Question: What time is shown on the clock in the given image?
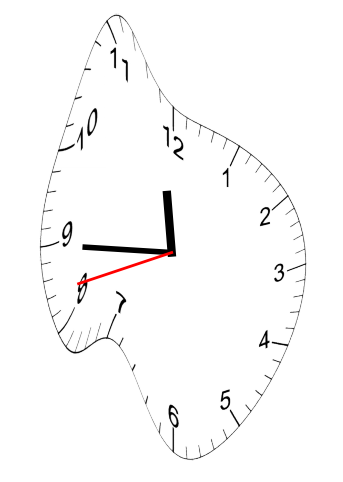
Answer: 11:44:42